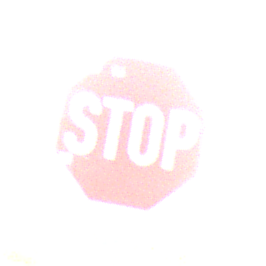
Verkehrszeichen: Stop
Umgebung: Outdoor, Nature
Tageszeit: SunriseSunset
Wetter: Clear
Licht: Natural
Jahreszeit: NotSpecified
Kontrast: HighContrast